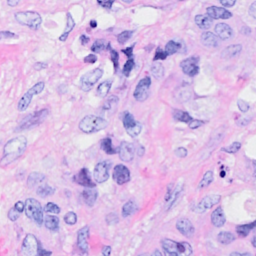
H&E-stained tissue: Breast